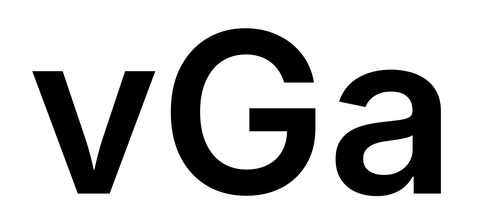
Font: Inter_SemiBold